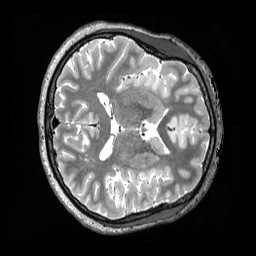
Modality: T2w
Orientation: axial
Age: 20
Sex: female
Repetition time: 3.2 s
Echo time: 0.563 s